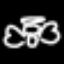
Label: angel